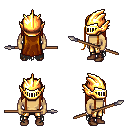
a pixel art fantasy rpg character, male body template, human, tanned skin, black tattered cape, gold greaves, brunette extra-long hairstyle, gold helm, brown shoes, spear, four views (front, back, left, right), 2x2 character sprite sheet, small pixel art, hard edges, no anti-aliasing